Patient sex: F
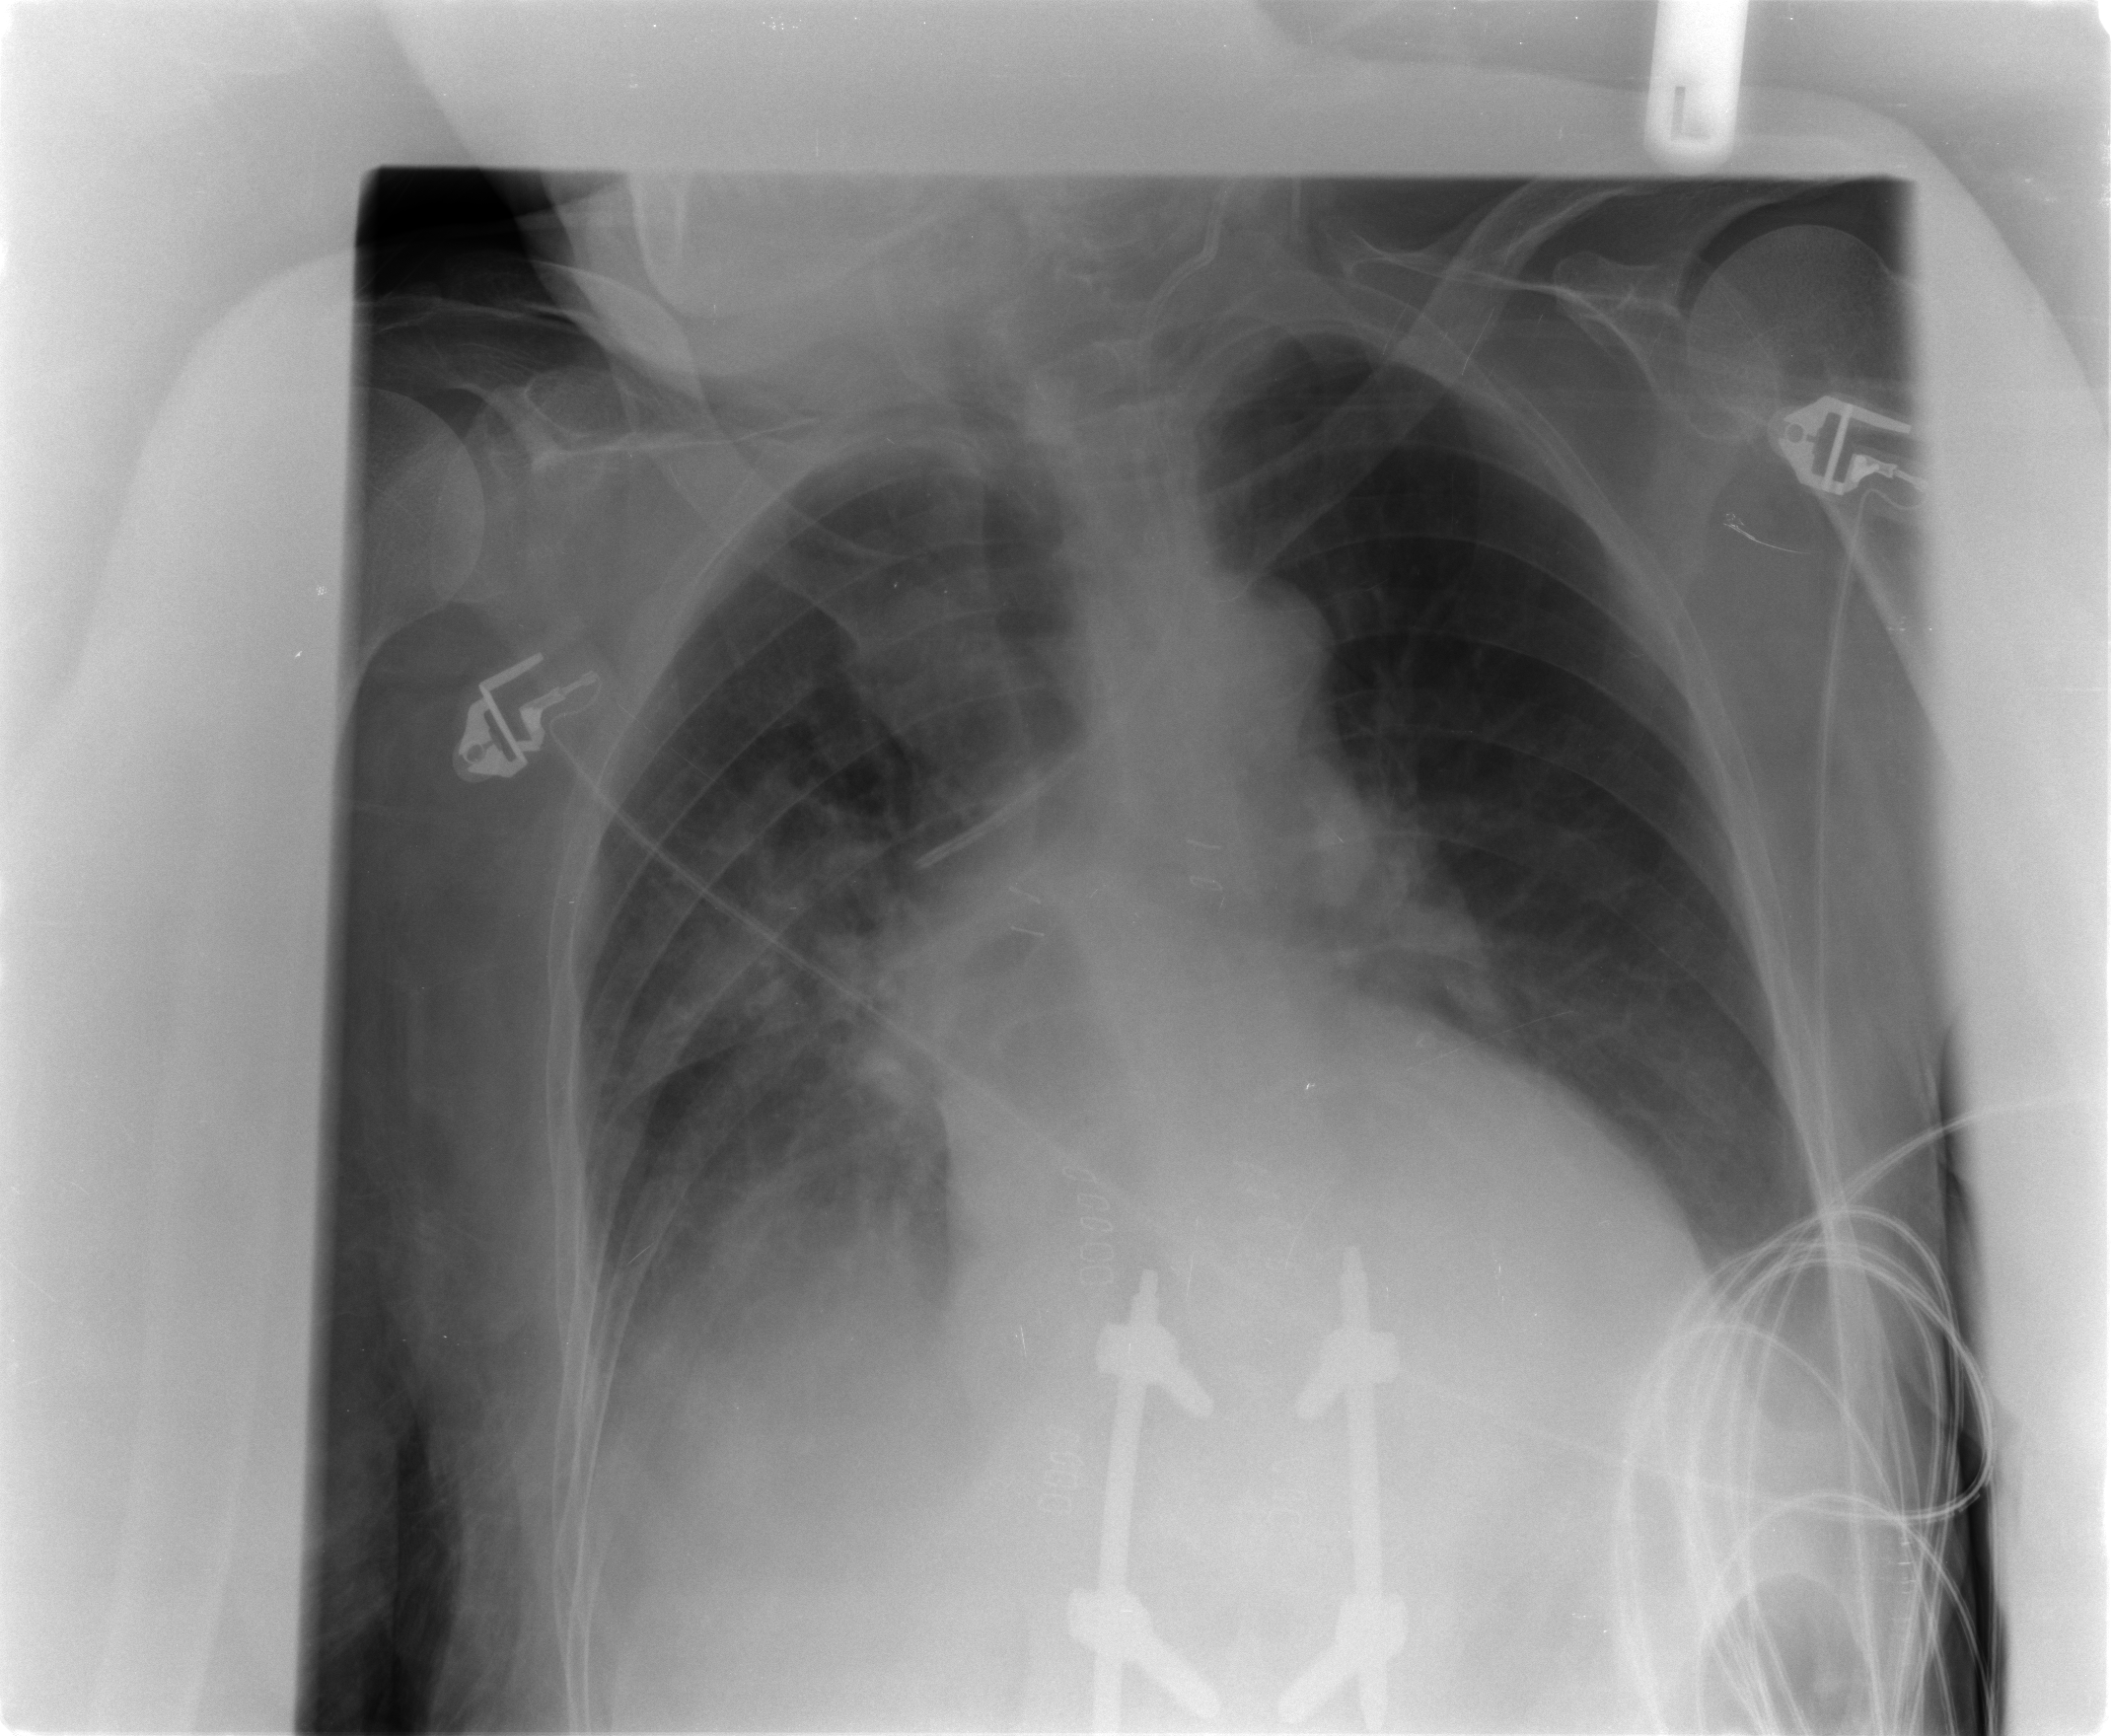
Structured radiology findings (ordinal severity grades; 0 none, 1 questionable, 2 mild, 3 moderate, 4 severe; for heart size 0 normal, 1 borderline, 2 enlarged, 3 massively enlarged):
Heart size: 2
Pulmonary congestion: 1
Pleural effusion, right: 2
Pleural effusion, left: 2
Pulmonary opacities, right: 1
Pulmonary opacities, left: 0
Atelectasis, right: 2
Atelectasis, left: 2